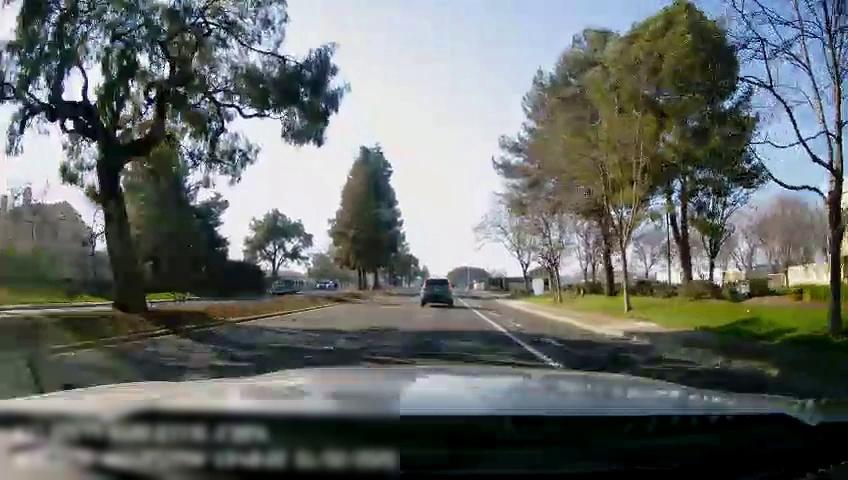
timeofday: Day
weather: Sunny
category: Drivable Space
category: Drivable Space
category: Vehicles | SUV
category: Lanes | Current Lane
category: Lanes | Current Lane